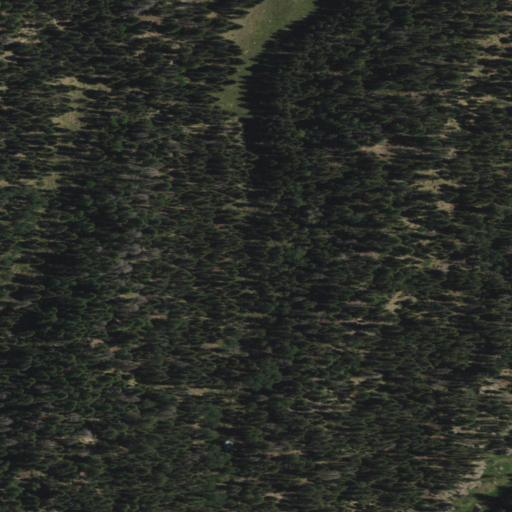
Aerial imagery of valley in New Mexico named Valle Grande containing evergreen forest and grassland